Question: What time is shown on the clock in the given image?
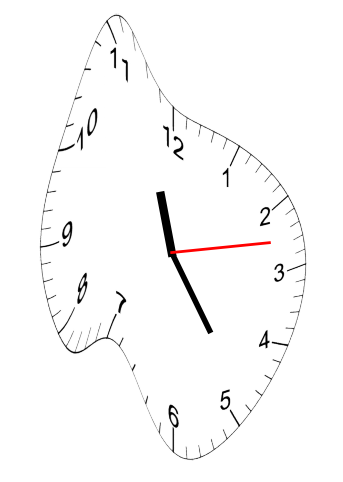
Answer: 11:24:13